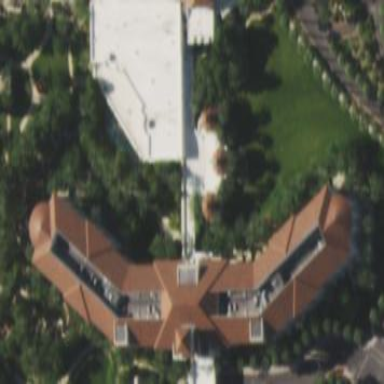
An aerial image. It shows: Hotel building.